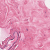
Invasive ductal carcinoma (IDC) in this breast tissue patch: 0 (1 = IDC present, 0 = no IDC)